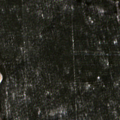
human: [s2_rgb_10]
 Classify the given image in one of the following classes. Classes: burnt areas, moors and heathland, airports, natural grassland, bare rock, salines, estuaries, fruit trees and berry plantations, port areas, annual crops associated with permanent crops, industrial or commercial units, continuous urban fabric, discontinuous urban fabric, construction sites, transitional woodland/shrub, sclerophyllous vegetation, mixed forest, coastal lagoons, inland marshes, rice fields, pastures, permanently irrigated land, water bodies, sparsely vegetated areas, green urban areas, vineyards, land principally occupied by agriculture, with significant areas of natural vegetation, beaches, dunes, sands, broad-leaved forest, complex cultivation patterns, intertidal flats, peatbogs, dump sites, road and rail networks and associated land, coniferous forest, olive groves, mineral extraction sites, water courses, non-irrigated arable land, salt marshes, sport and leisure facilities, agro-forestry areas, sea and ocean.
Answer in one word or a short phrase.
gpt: coniferous forest, mixed forest